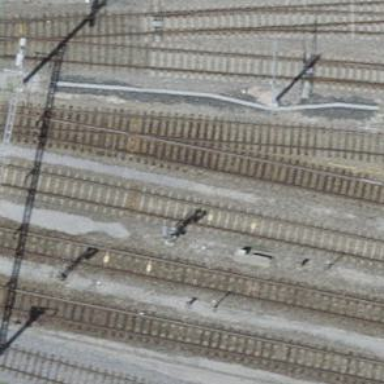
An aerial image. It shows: Single-track railway siding with electrification using contact line. The voltage is 3000 and 15000 along the tracks.